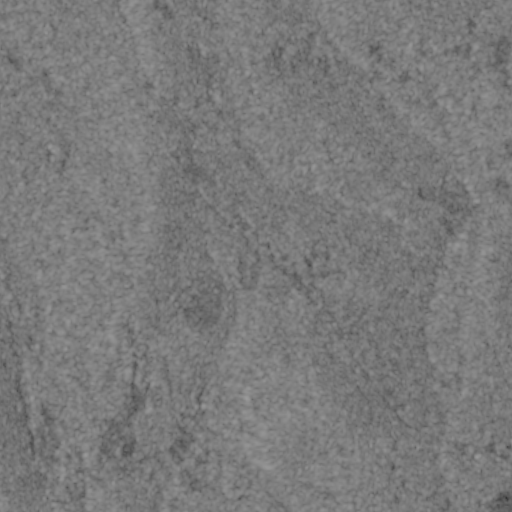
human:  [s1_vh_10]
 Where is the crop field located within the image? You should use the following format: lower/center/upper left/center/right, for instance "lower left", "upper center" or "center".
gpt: The crop field is located in the upper right of the image.
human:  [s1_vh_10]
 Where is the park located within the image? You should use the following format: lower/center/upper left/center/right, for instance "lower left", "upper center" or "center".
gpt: There is no park in the image.

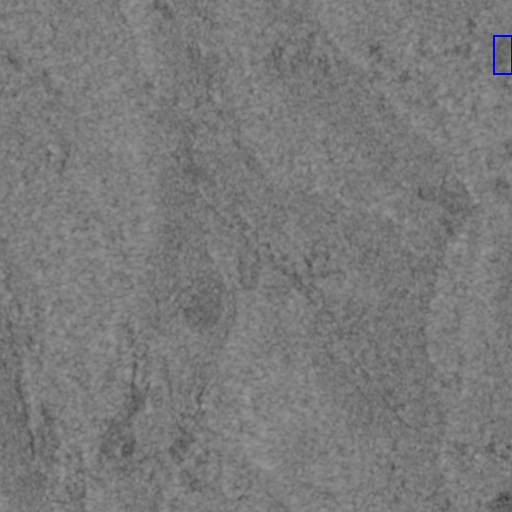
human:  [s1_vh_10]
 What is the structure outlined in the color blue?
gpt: The structure outlined in blue is a crop field.
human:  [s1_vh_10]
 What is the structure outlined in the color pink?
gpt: There is no pink outline.